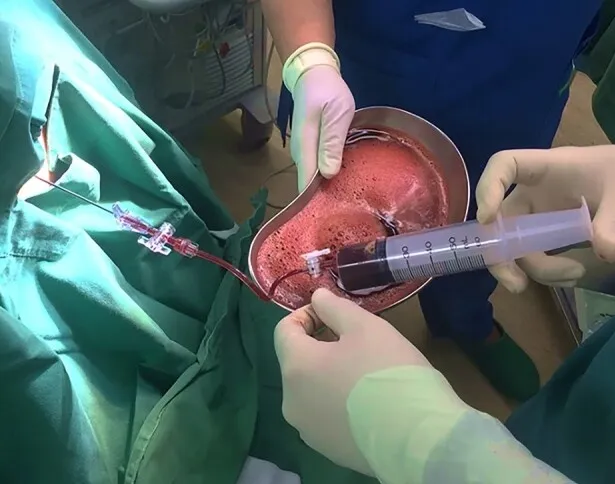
Initial pericardiocentesis fluid aspiration revealing haemorrhagic content.
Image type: medical_photograph (other_medical_photograph)